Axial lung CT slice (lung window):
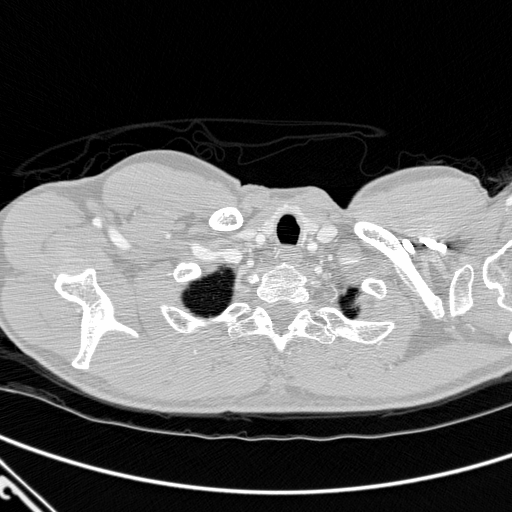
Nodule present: no